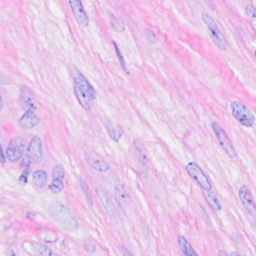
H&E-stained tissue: Breast